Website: ulta-beauty
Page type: billing-address
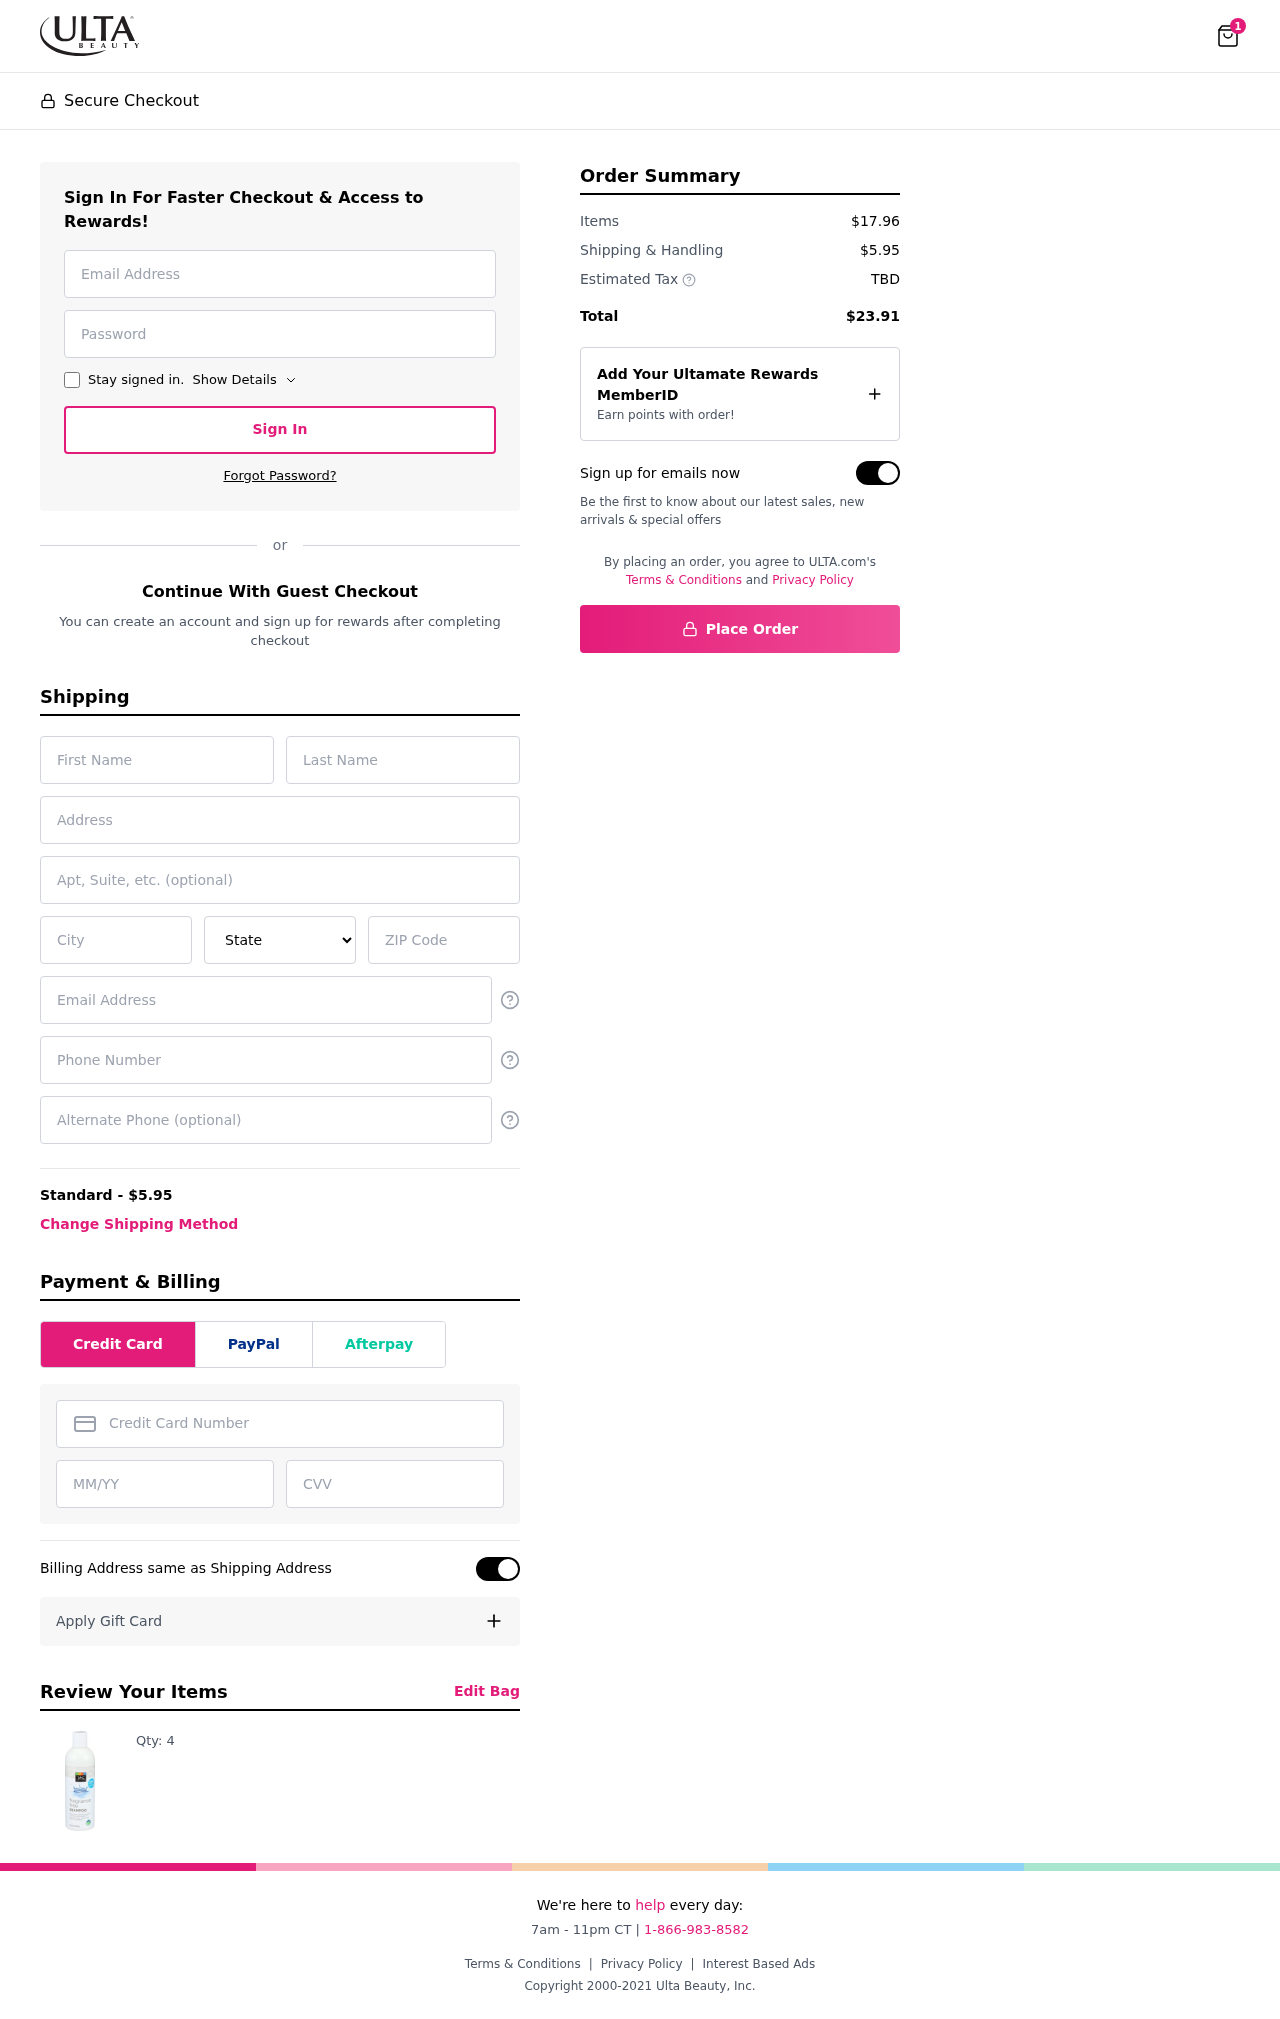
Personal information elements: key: PII_STATE
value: Alabama
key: PII_EMAIL
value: jessica_johnson@yahoo.com
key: PII_FIRSTNAME
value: Jessica
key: PII_LASTNAME
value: Johnson
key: PII_STREET
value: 9229 Holly Freeway
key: PII_CITY
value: Barryborough
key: PII_POSTCODE
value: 36316
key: PII_PHONE
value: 8938847905
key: PII_ALT_PHONE
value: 6885225366
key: PII_CARD_NUMBER
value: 4356 0105 0411 4167
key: PII_CARD_EXPIRY
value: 06/28
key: PII_CARD_CVV
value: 452
Product elements: key: PRODUCT1_QUANTITY
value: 4
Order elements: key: ORDER_NUM_ITEMS
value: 1
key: ORDER_SHIPPING_COST
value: $5.95
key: ORDER_SUBTOTAL
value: $17.96
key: ORDER_TOTAL
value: $23.91